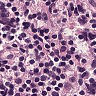
Metastatic tissue present: yes